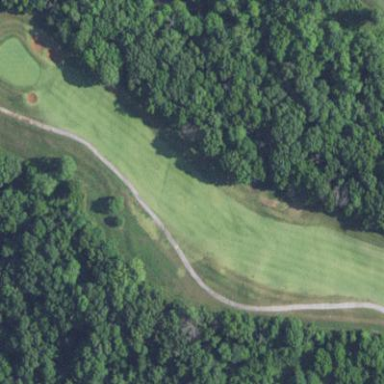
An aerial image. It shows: Grassy area designated as golf fairway.